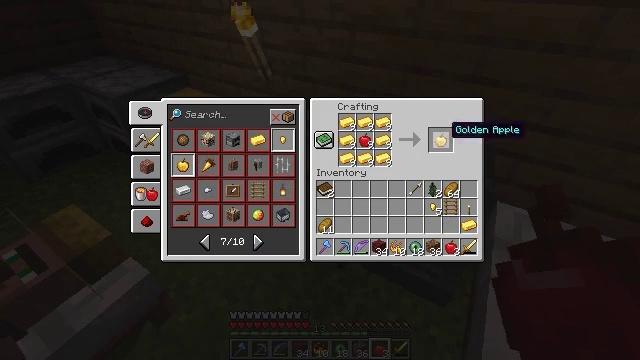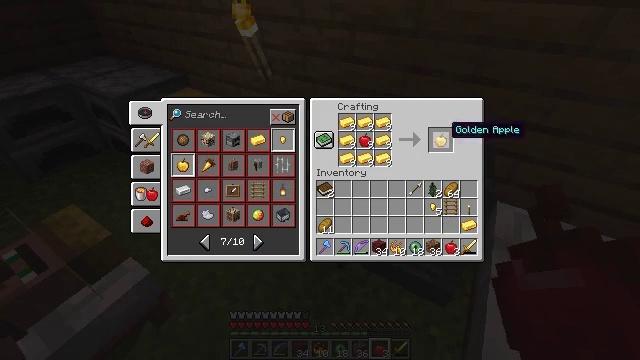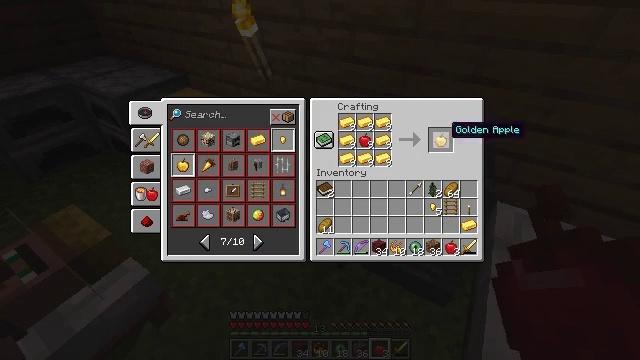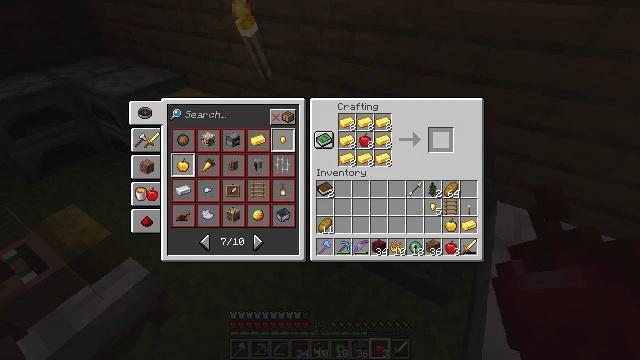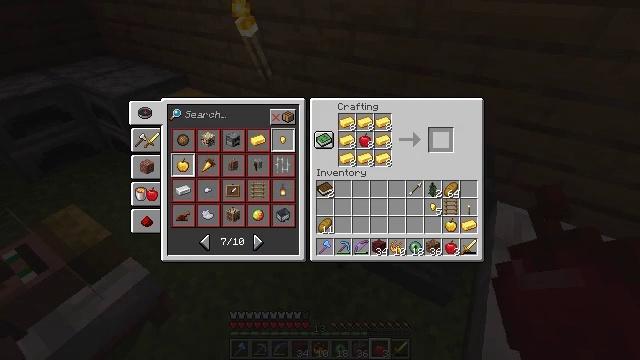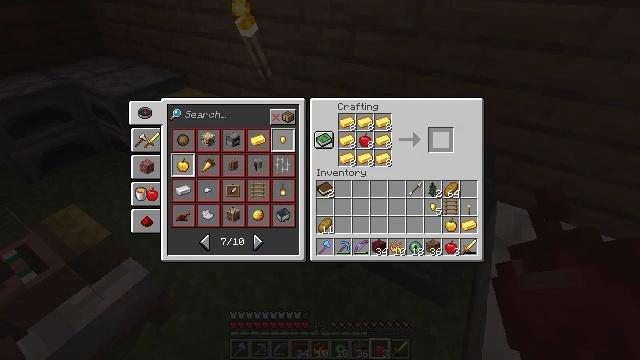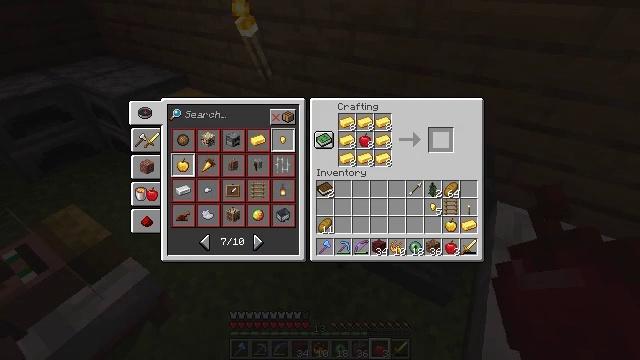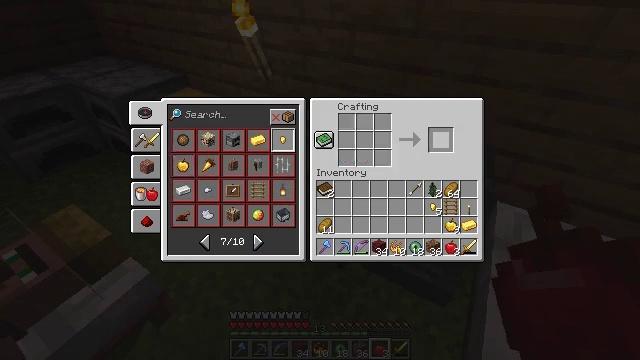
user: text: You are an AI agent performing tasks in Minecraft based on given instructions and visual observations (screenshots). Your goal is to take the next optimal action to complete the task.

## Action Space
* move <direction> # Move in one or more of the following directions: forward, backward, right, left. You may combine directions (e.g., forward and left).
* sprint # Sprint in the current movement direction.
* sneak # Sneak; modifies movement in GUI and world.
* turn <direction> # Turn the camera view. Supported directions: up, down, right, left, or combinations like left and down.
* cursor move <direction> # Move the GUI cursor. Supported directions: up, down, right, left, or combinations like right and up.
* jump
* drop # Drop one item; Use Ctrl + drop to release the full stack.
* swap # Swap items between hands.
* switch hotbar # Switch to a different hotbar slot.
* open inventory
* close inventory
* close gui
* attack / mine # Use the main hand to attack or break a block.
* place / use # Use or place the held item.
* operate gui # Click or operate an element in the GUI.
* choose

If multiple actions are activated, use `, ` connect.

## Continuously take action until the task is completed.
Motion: motion action
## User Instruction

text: Use gold ingots and an apple to craft a golden apple.
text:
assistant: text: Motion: sneak
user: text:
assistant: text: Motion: sneak
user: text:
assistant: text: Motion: sneak, operate gui
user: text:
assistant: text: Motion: sneak
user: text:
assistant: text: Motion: sneak
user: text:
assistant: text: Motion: sneak
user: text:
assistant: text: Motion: sneak
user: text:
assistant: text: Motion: sneak